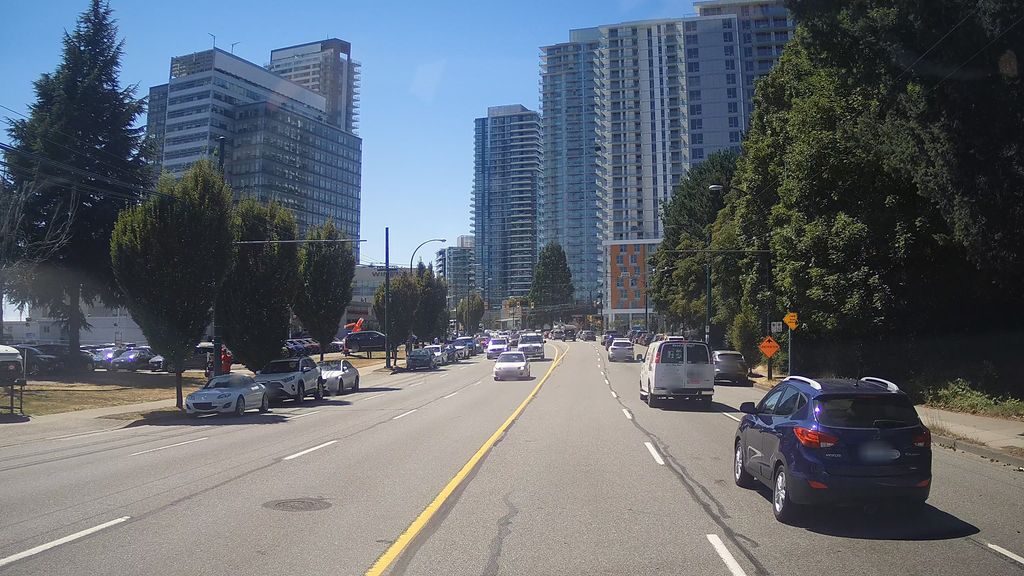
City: vancouver